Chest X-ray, PA view. Patient: 77 years old, sex M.
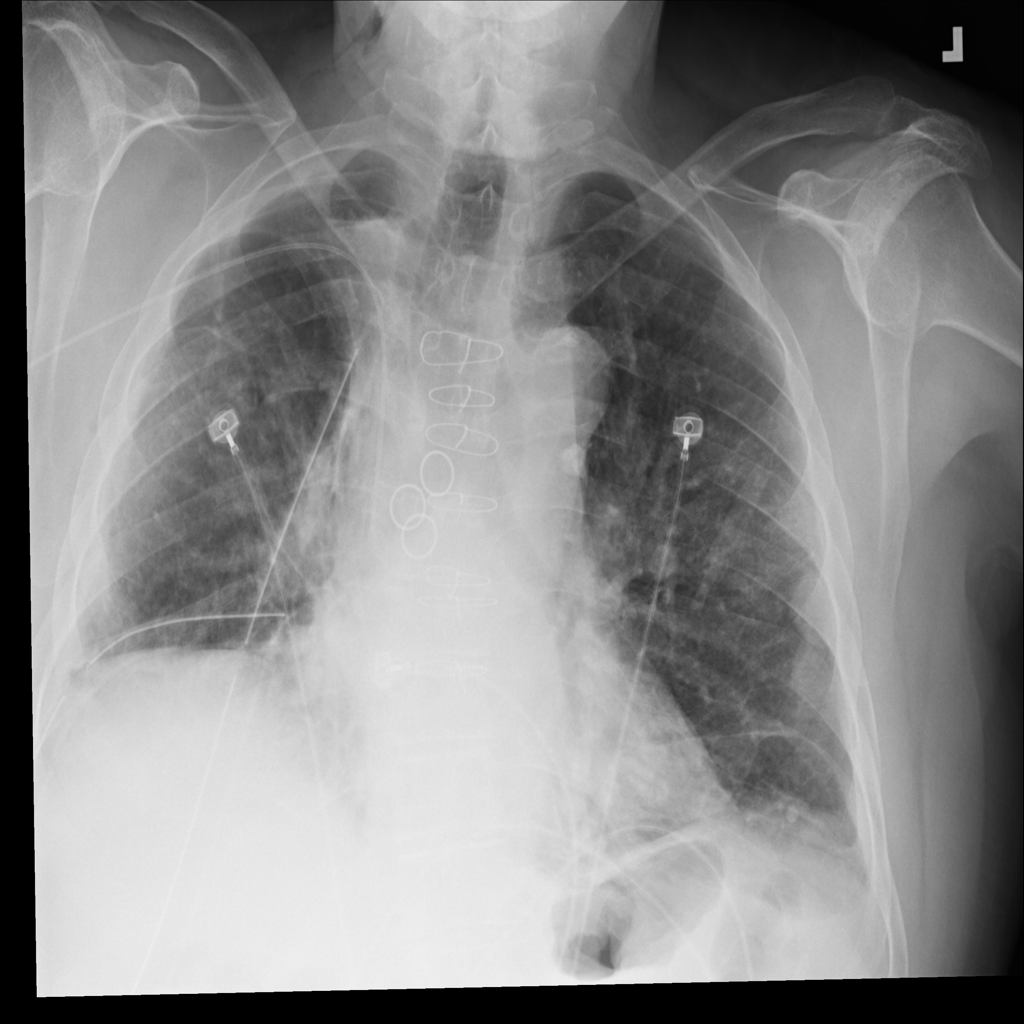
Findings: No Finding